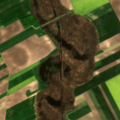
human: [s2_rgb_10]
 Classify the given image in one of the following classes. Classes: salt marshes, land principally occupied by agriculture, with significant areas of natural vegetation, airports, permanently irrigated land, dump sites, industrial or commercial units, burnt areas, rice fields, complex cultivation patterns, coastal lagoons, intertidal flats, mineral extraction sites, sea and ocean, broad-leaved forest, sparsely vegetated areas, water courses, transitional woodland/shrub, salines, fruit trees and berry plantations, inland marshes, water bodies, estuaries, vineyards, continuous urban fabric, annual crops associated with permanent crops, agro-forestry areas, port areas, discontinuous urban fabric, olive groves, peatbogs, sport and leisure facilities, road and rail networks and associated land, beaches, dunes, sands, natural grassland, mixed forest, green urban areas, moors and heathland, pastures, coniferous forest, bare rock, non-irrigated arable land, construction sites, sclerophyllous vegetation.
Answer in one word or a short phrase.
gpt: non-irrigated arable land, inland marshes